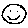
Label: smiley face